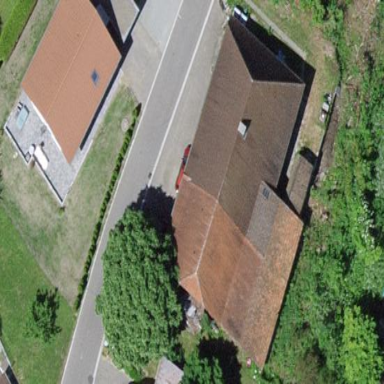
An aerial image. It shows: Farm building.